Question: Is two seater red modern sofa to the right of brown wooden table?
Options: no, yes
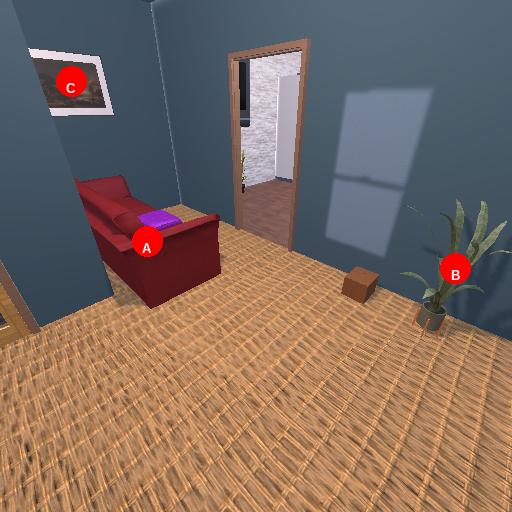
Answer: no